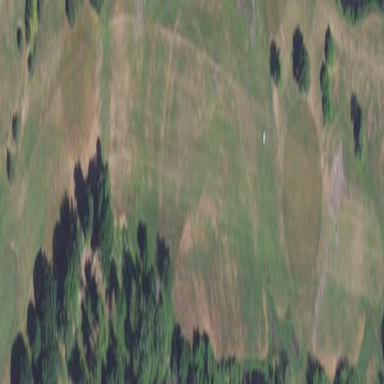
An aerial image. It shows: Scenic golf fairway.